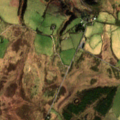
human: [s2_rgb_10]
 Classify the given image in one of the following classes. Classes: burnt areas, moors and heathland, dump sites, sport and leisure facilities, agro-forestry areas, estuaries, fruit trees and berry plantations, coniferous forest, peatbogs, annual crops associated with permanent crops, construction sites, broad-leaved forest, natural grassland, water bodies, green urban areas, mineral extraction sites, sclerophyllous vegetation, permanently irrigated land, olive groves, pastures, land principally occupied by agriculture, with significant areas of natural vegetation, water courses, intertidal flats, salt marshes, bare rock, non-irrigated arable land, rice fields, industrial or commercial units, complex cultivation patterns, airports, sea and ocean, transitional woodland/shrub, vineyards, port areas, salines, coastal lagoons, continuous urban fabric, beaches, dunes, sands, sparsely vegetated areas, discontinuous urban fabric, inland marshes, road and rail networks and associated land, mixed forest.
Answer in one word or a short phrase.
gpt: pastures, land principally occupied by agriculture, with significant areas of natural vegetation, moors and heathland